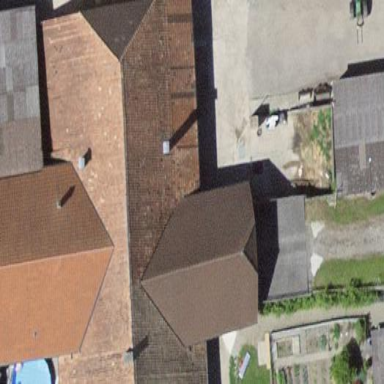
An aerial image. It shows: Farm building.